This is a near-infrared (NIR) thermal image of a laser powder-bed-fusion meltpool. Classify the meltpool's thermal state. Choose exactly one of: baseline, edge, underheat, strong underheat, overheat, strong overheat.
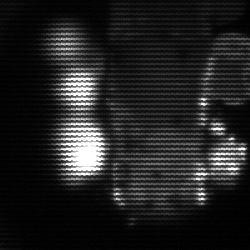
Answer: strong underheat